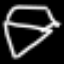
Label: diamond